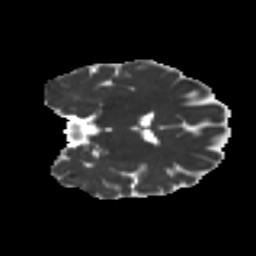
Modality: MD
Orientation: coronal
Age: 32
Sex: female
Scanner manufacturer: ge
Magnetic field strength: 3 T
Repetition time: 7.8 s
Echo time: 0.0606 s